Question: I'm following <URL>
to learn how to make progress bars. I'm trying to show the progress bar on top of my activity and have it update the activity's table view in the background.
So I created an async task for the dialog that takes a callback:
'''
package com.lib.bookworm;
import android.app.ProgressDialog;
import android.content.Context;
import android.os.AsyncTask;
public class UIThreadProgress extends AsyncTask<Void, Void, Void> {
private UIThreadCallback callback = null;
private ProgressDialog dialog = null;
private int maxValue = 100, incAmount = 1;
private Context context = null;
public UIThreadProgress(Context context, UIThreadCallback callback) {
this.context = context;
this.callback = callback;
}
@Override
protected Void doInBackground(Void... args) {
while(this.callback.condition()) {
this.callback.run();
this.publishProgress();
}
return null;
}
@Override protected void onProgressUpdate(Void... values) {
super.onProgressUpdate(values);
dialog.incrementProgressBy(incAmount);
};
@Override
protected void onPreExecute() {
super.onPreExecute();
dialog = new ProgressDialog(context);
dialog.setCancelable(true);
dialog.setMessage("Loading...");
dialog.setProgress(0);
dialog.setProgressStyle(ProgressDialog.STYLE_HORIZONTAL);
dialog.setMax(maxValue);
dialog.show();
}
@Override
protected void onPostExecute(Void result) {
super.onPostExecute(result);
if (this.dialog.isShowing()) {
this.dialog.dismiss();
}
this.callback.onThreadFinish();
}
}
'''
---
'''
final String page = htmlPage.substring(start, end).trim();
//Create new instance of the AsyncTask..
new UIThreadProgress(this, new UIThreadCallback() {
@Override
public void run() {
row_id = makeTableRow(row_id, layout, params, matcher); //ADD a row to the table layout.
}
@Override
public void onThreadFinish() {
System.out.println("FINISHED!!");
}
@Override
public boolean condition() {
return matcher.find();
}
}).execute();
'''
So the above creates an async task to run to update a table layout activity while showing the progress bar that displays how much work has been done..
However, I get an error saying that only the thread that started the activity can update its views. I tried changing my Async Task's run to the following:
'''
MainActivity.this.runOnUiThread(new Runnable() {
@Override public void run() {
row_id = makeTableRow(row_id, layout, params, matcher); //ADD a row to the table layout.
}
}
'''
But this gives me synchronization errors.. Any ideas how I can display progress and at the same time update my table in the background?
Currently my UI looks like:

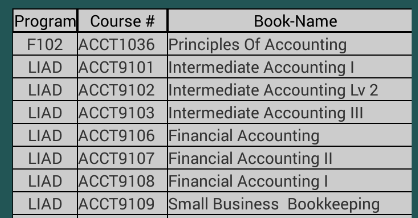
Answer: Whatever update that you are doing in the UI do it in progress update, use 'Global Variables' to pass values or use 'Getter Setter'.
Here is a simple example, from one of my current project.
It changes the width of the LinearLayout, which acts as progress bar and also updates the textview with 'X%'. Am updating by calling 'onProgressUpdate'
'''
public class Updater extends AsyncTask<Void, Void, Void> {
@Override
protected void onPreExecute() {
super.onPreExecute();
width = getWindowManager().getDefaultDisplay().getWidth();
Log.wtf(tag, "width" + width);
}
@Override
protected Void doInBackground(Void... params) {
while (updated < sleep) {
try {
Thread.sleep(updateEveryXmillSec);
updated = updated + updateEveryXmillSec;
publishProgress();
} catch (InterruptedException e) {
e.printStackTrace();
}
}
return null;
}
@Override
protected void onProgressUpdate(Void... values) {
super.onProgressUpdate(values);
mTextView.setText((int) (100 * updated / sleep) + " %");
xwidth = (width * ((int) (100 * updated / sleep)) / 100);
mLayout.setLayoutParams(new RelativeLayout.LayoutParams(xwidth,
height));
}
@Override
protected void onPostExecute(Void result) {
super.onPostExecute(result);
startActivity(new Intent(getApplicationContext(), Main.class));
finish();
}
}
'''
Call 'new Updater().execute();' to trigger the action.